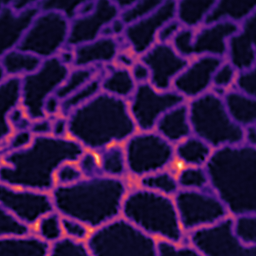
Label: Super-resolution ER image